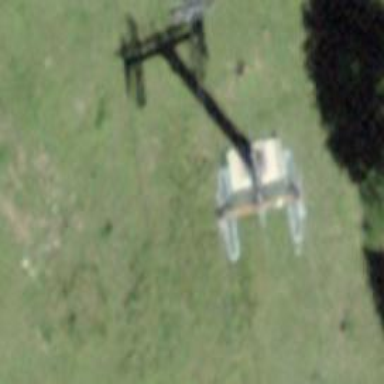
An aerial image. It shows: Pylon used for aerialway.